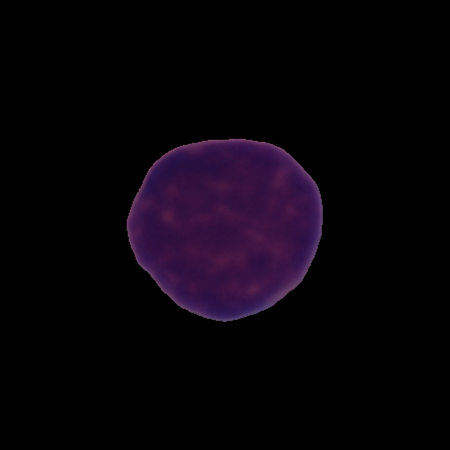
Label: cancer